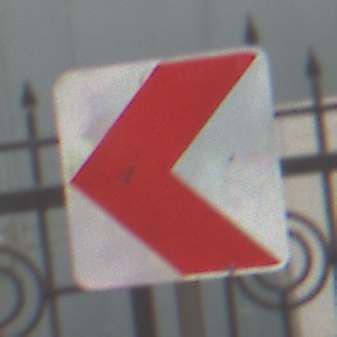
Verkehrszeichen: RichtungstafelnInKurvenKleinRechts
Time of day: MorningAfternoon
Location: Outdoor (Urban)
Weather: Overcast
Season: NotSpecified
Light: Natural